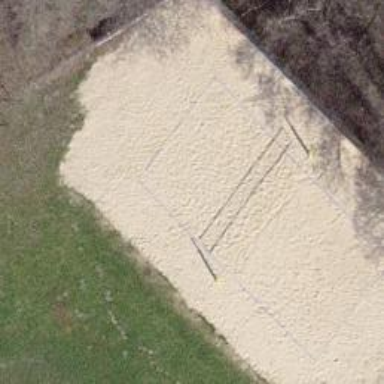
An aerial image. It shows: Sandy pitch for beach volleyball.